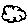
Label: cloud